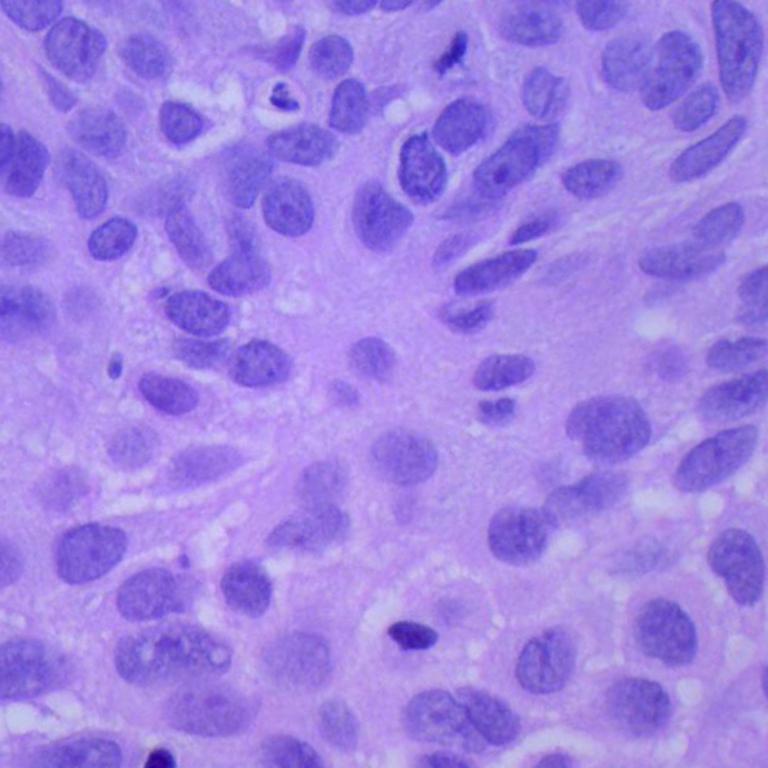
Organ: lung
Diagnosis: squamous carcinomas